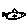
Label: fish